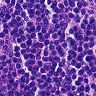
Metastatic tissue present: no